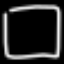
Label: square